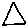
Label: triangle